八年级 · 解析几何
如图, 点 $B, F, C, E$ 在一条直线上, $A B=D E, \angle B=\angle E, B F=C E$. 求证: $A C=D F$.

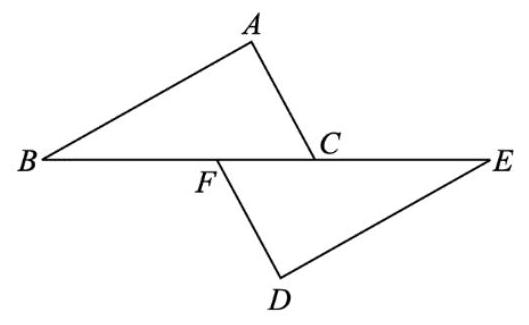
答案: 证明: $\because B F=C E$,

$\therefore B C=E F$.

在 $\triangle A B C$ 和 $\triangle D E F$ 中,

$\left\{\begin{array}{l}A B=D E, \\ \angle B=\angle E, \\ B C=E F,\end{array}\right.$

$\therefore \triangle A B C \xlongequal{\curvearrowleft} \triangle D E F(S A S)$.

$\therefore A C=D F$.